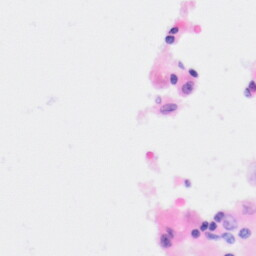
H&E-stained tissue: Kidney